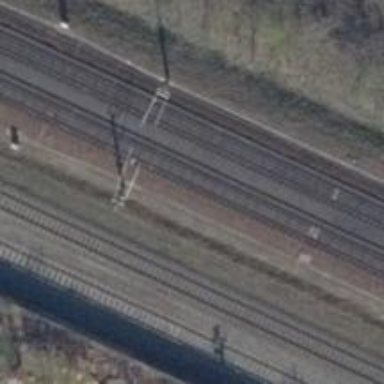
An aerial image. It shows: Milestone along the railway with catenary mast.